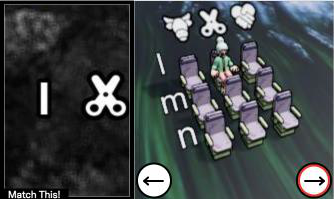
Task: seats
Answer: yes